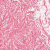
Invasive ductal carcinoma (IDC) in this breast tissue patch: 0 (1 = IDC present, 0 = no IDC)